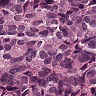
Metastatic tissue present: yes